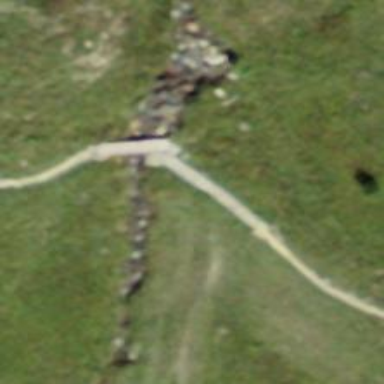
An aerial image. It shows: Path.